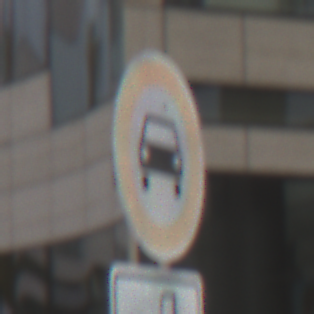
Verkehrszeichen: VerbotKraftwagen
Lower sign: MehrspurigeFahrzeugeFrei8
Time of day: Midday
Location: Outdoor (Urban)
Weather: Overcast
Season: NotSpecified
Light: Natural